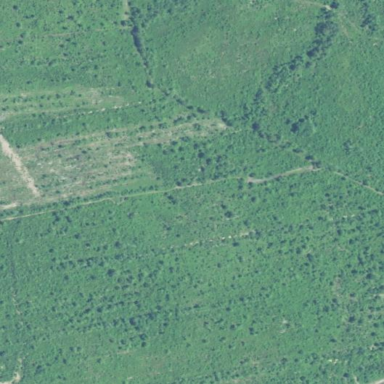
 likely man-made clearing in the landscape."